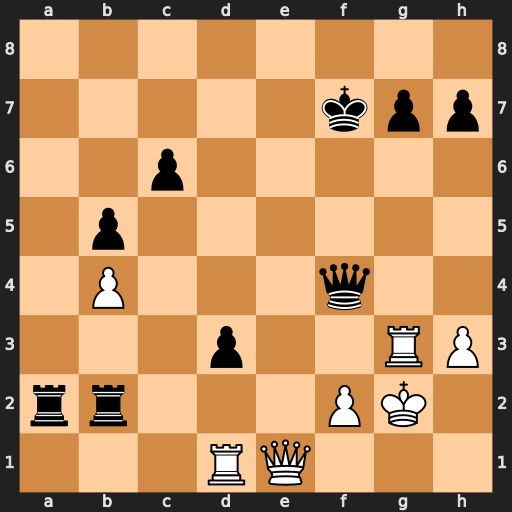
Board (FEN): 8/5kpp/2p5/1p6/1P3q2/3p2RP/rr3PK1/3RQ3
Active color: w
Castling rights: -
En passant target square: -
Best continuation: Rf3 Qxf3+ Kxf3